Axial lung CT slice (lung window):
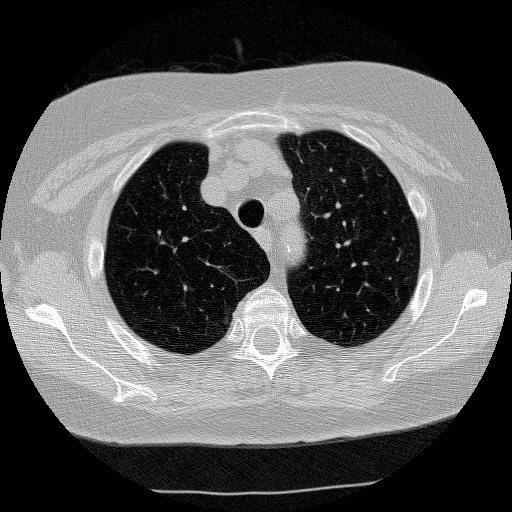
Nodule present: no